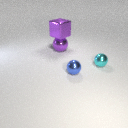
small blue metal sphere in front of small cyan metal sphere